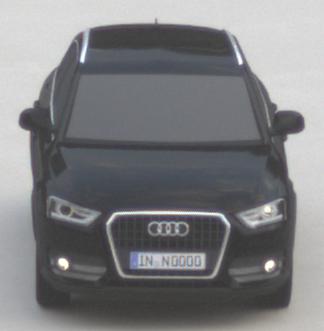
Make: Audi
Model: Q3 1.4 TFSI
Detailed model: Q3 (8U)
Model produced from: 2013/07
Model produced until: 2014/10
Doors: 5
Color: black
Road condition: dry road
Daytime: sunrise or sunset
Contrast: low contrast